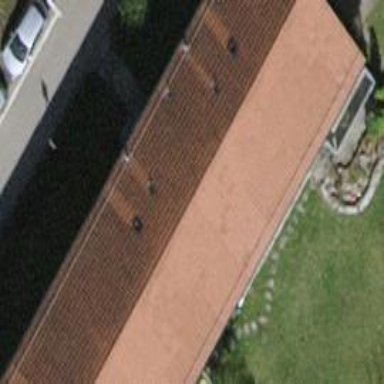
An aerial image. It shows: Building with tiled roof.